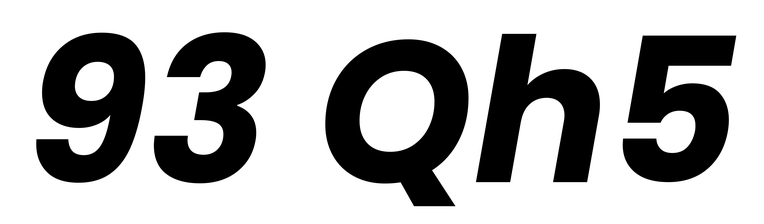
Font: Poppins-BoldItalic